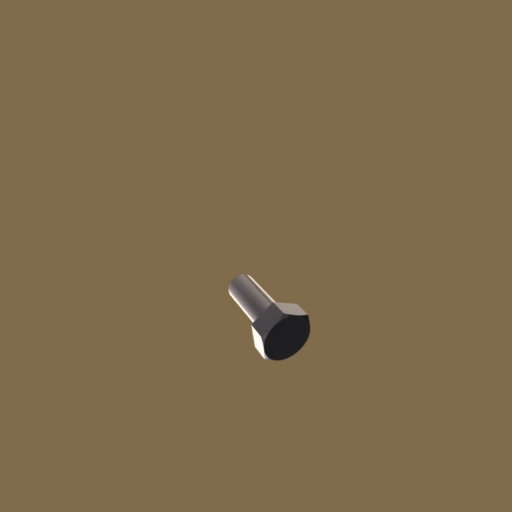
Label: bolt